Interaction volume radius: 10 \u00c5
Interaction volume height: 35 \u00c5
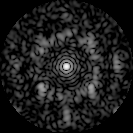
Disorder parameter: 0.6526